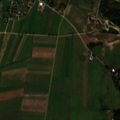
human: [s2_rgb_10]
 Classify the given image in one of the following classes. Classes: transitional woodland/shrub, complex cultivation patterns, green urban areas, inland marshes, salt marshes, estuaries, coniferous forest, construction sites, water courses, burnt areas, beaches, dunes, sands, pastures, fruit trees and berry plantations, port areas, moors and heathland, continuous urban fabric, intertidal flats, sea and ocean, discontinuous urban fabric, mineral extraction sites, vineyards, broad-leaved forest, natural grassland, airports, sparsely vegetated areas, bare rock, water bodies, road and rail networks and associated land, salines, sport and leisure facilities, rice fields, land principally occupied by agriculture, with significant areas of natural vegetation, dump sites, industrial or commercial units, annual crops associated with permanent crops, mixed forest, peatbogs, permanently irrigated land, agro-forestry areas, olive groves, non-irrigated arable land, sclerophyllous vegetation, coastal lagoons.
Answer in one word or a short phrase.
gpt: discontinuous urban fabric, pastures, complex cultivation patterns, land principally occupied by agriculture, with significant areas of natural vegetation, transitional woodland/shrub